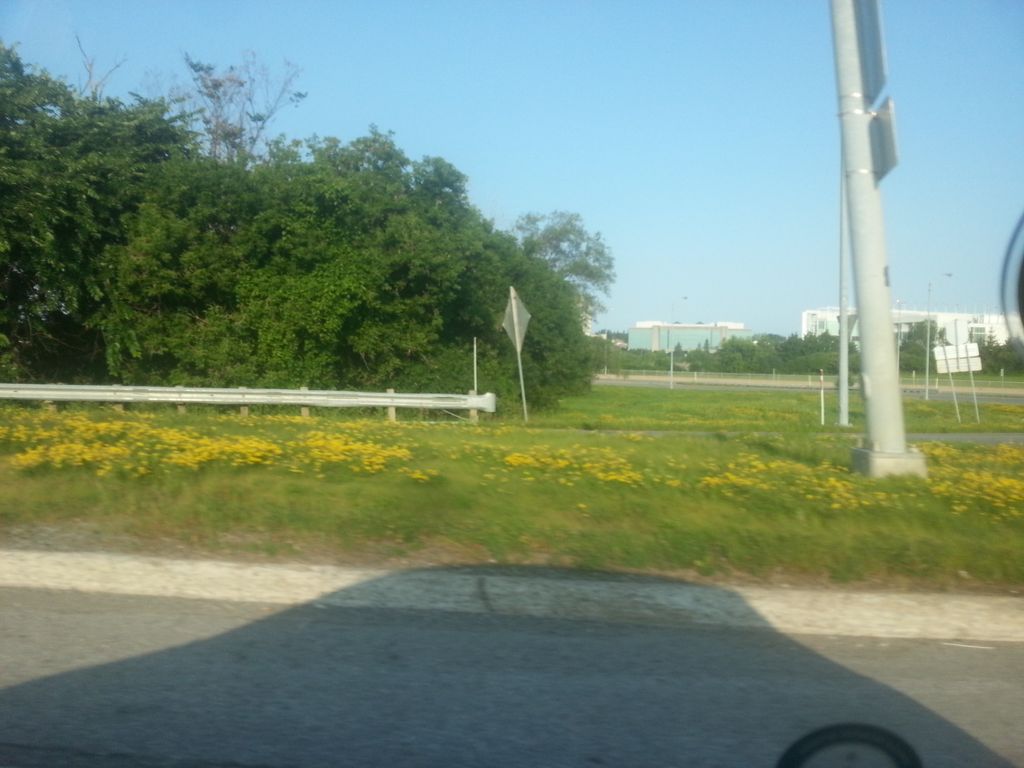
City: ottawa-gatineau